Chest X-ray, PA view. Patient: 52 years old, sex F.
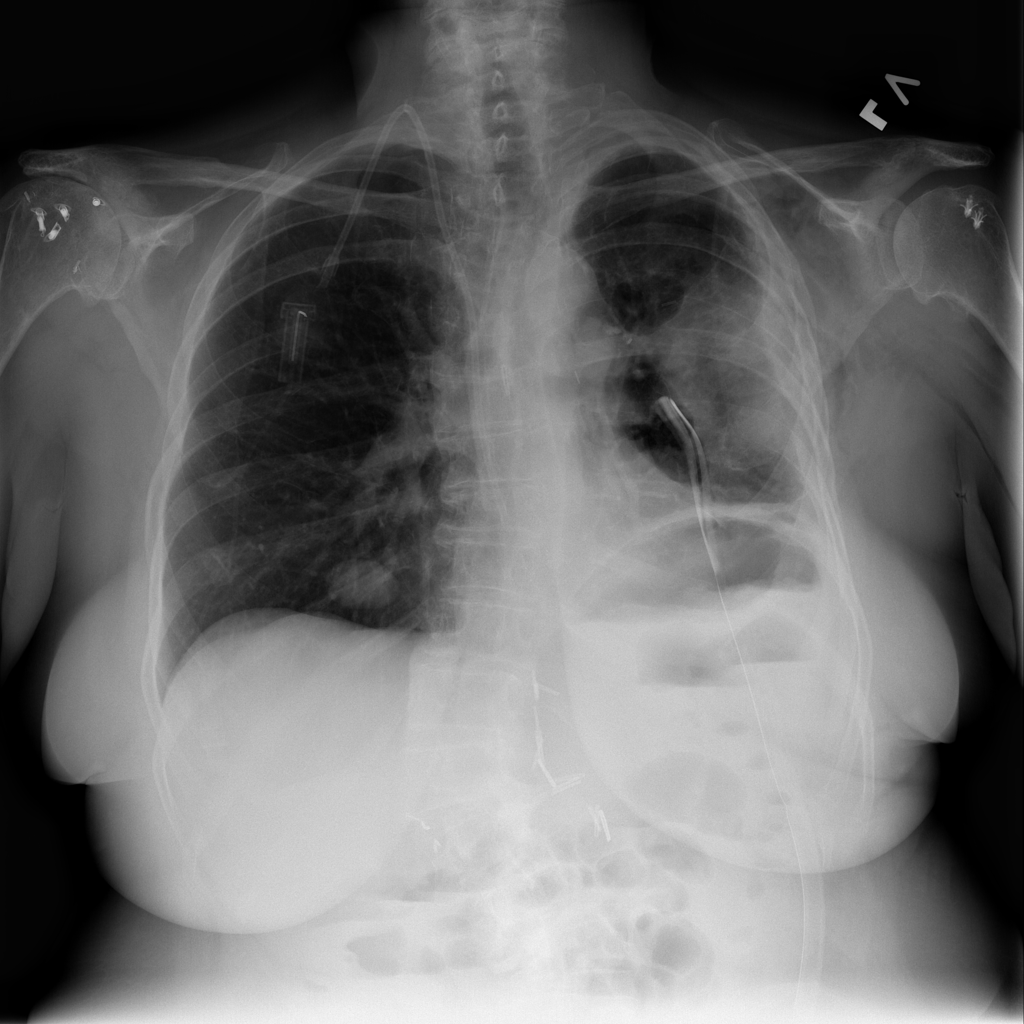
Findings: Infiltration, Mass, Pleural_Thickening